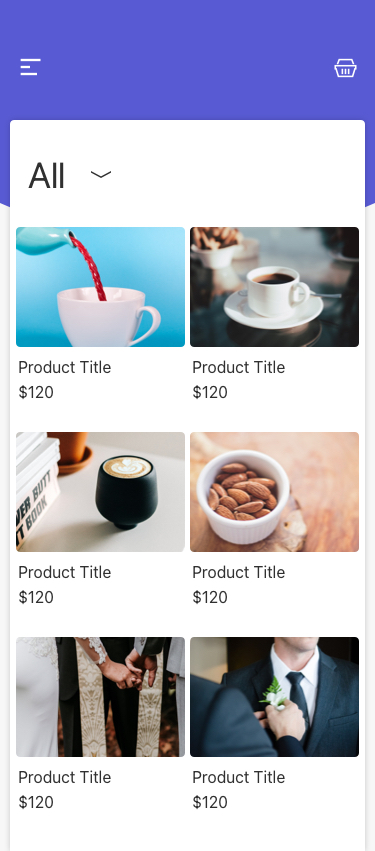
Text in this UI design:
$120
Product Title
$120
Product Title
$120
Product Title
$120
Product Title
$120
Product Title
$120
Product Title
All